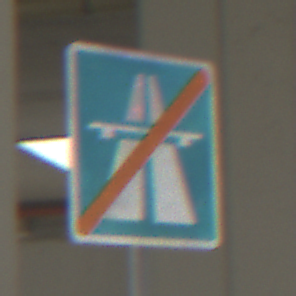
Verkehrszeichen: EndeAutbahn
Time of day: Midday
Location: Roofed (Urban)
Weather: Overcast
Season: NotSpecified
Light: Artificial